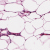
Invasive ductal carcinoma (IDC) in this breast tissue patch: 0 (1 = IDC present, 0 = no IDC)